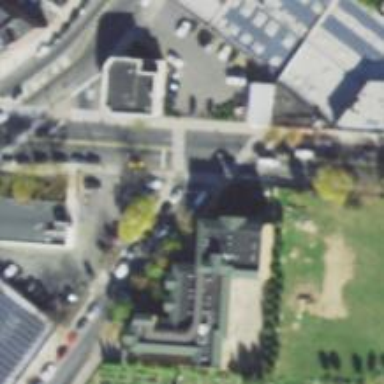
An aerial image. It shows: Secondary road with separate sidewalk.